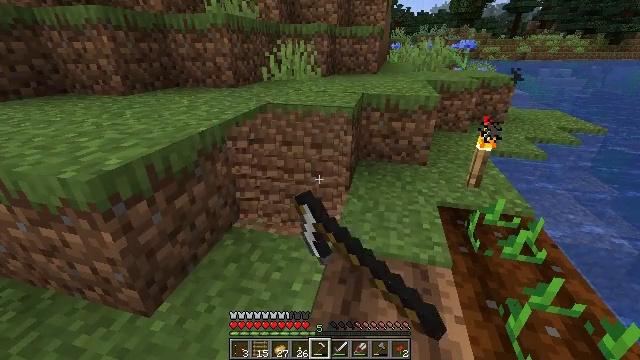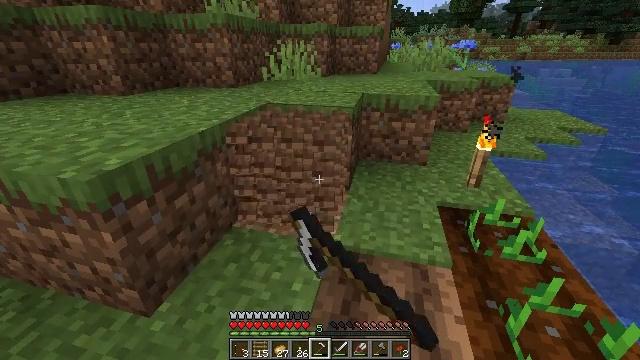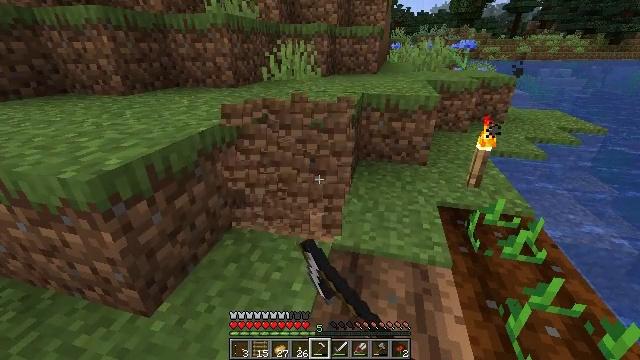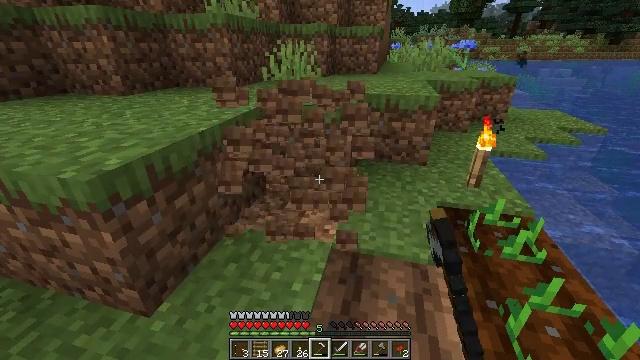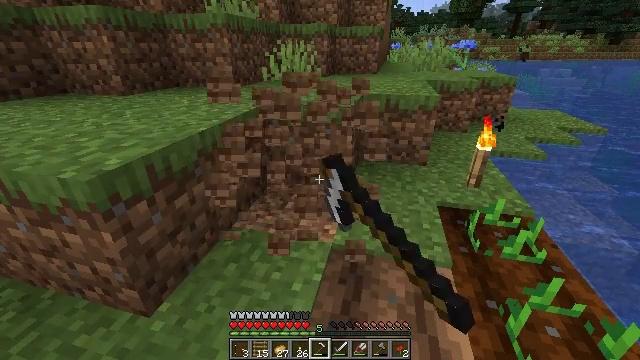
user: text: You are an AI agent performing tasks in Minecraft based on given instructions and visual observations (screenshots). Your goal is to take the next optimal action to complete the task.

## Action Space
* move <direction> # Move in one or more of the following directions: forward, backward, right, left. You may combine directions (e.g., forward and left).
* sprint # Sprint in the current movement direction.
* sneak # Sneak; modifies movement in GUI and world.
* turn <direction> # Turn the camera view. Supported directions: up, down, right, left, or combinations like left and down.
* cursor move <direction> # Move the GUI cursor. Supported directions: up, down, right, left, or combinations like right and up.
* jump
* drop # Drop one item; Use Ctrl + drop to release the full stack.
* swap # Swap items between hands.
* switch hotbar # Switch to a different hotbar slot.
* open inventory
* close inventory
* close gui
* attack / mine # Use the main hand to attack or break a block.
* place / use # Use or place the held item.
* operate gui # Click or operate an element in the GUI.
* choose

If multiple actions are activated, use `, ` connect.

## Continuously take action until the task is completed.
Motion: motion action
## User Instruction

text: Break the grass block.
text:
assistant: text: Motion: attack / mine
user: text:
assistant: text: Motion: attack / mine
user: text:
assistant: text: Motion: attack / mine
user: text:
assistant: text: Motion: attack / mine
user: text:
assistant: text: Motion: attack / mine